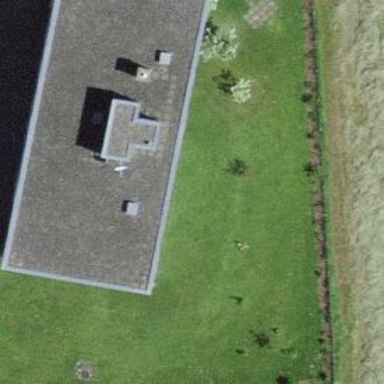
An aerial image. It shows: Residential building.